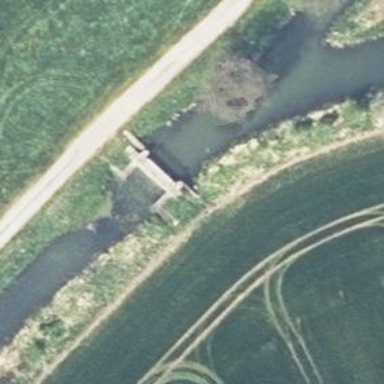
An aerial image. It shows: Metal bridge over path.